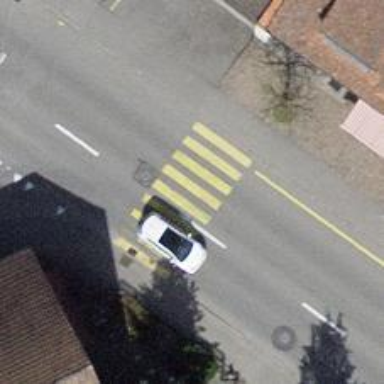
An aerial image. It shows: Uncontrolled zebra crossing on the road.